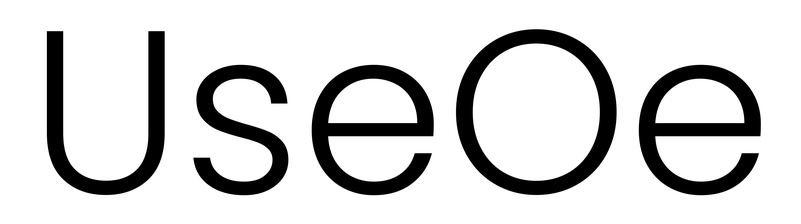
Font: Poppins-Light